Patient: sex M, age 71
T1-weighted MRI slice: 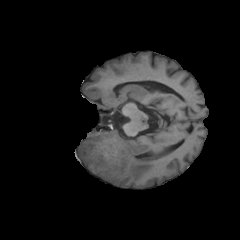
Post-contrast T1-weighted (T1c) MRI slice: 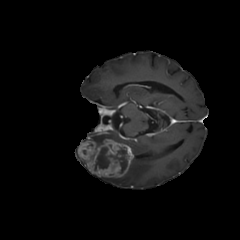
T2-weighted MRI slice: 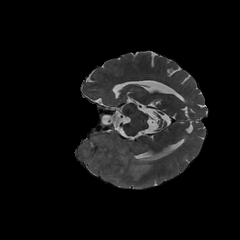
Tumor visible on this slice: yes
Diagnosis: Glioblastoma, IDH-wildtype
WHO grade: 4